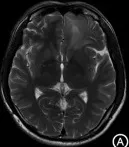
The bilateral frontal lobes showed a slightly longer and abnormal T1, T2 signal shadow with the lesion mainly on the left side (A,B).
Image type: radiology (mri)